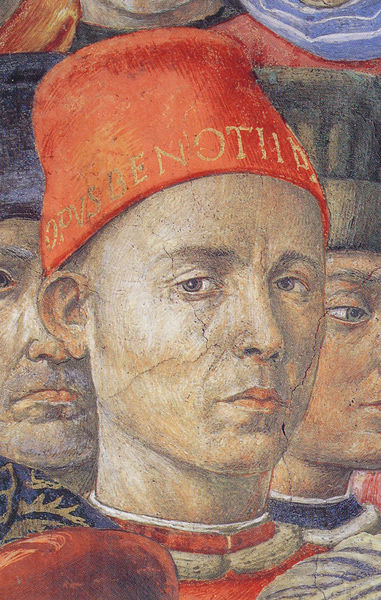
Titel: Prozession der Magi
Künstler: Benozzo Gozzoli
Institution: Florenz, Palazzo Medici
Schlagwörter: blau, gruppe, mann, weiß, ausschnitt, hut, mund, männer, nase, ohr, blick, rot, malerei, kappe, mütze, augen, gesicht, mensch, hals, porträt, augenbrauen, lippen, ohren, renaissance, schrift, wangen, venedig, risse, papst, detail, augenbraue, fresko, roter hut, opus, brauekragen